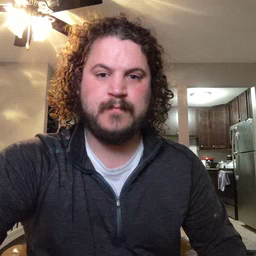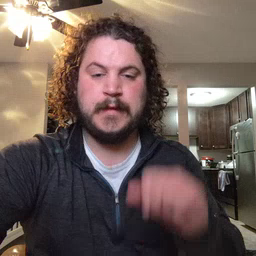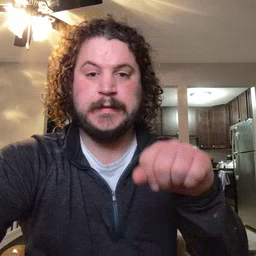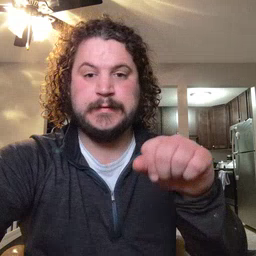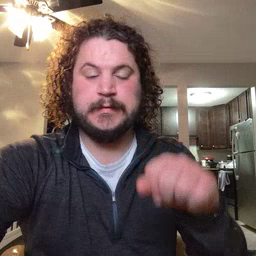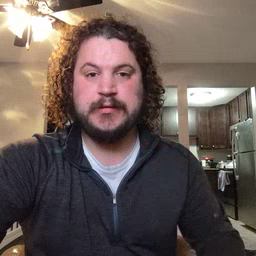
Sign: yes